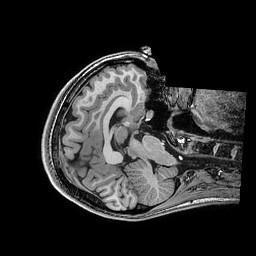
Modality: T1w
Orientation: axial
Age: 18
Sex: female
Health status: healthy